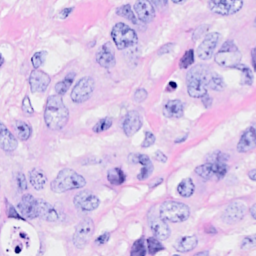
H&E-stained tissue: Breast